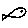
Label: fish